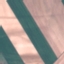
Label: AnnualCrop